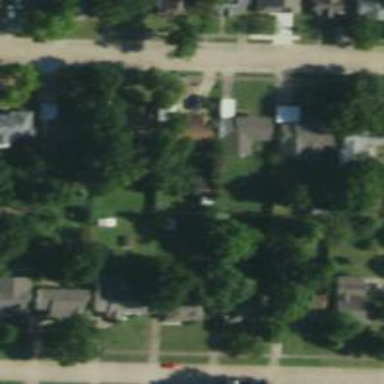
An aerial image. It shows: Neighborhood.